Question: I have tried to show a logo on the header of my website but have been unsuccessful despite trying a number of times. I have tried to set the logo using HTML syntax as well as using the:
'''
.div
{
content: url (...jpg);
}
'''
Both have returned a small box in the header with a question mark in it. I have no idea why i am having issues with getting it to display the logo.
this is what it looks like at the moment:

and this is the code i have in css:
'''
.logo::before {
content: url(new-bcu-logo.jpg);
}
'''
html:
'''
<div class="navbar-header">
<button type="button" class="navbar-toggle collapsed" data-toggle="collapse" data-target="#bs-slide-dropdown">
<span class="sr-only">Toggle navigation</span>
</button>
<div class="logo navbar-brand">Student Dashboard</div>
</div>
'''
Any ideas how I can get this logo to display. Much appreciated.
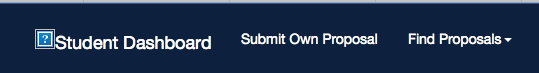
Answer: You need to make sure 'new-bcu-logo.jpg' is in the same folder where you css files is, if you use inline style make sure that image is in the same folder as the html file.